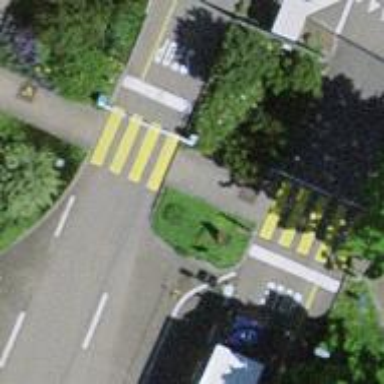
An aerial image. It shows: Zebra crossing on the road.